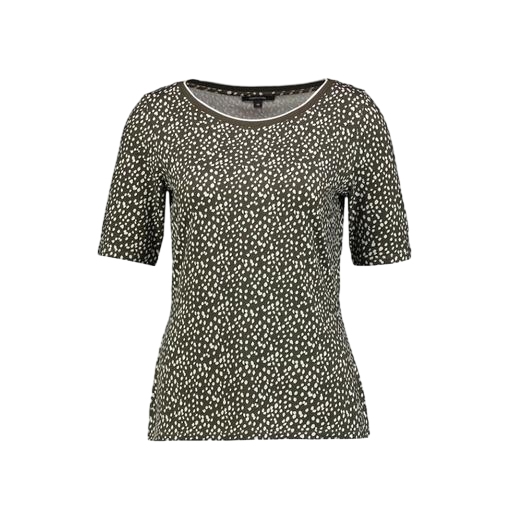
black geo-print t-shirt only macy, green print t-shirt, blue animal-print t-shirt only macy, white background